Question: I am trying to implement a Light Theme of AppCompat with a dark toolbar (action bar), however when adding the toolbar dynamically or using '<include />' the text fails to display in the correct color (black instead of white). The default action bar is styled correctly, but when I add the toolbar it is not.
Here is my code:
'toolbar.xml'
'''
<android.support.v7.widget.Toolbar
xmlns:android="http://schemas.android.com/apk/res/android"
xmlns:app="http://schemas.android.com/apk/res-auto"
android:id="@+id/toolbar"
app:theme="@style/AppTheme"
android:layout_width="match_parent"
android:layout_height="wrap_content"
android:minHeight="?attr/actionBarSize"
app:navigationContentDescription="@string/abc_action_bar_up_description"
android:background="?attr/colorPrimary"
app:navigationIcon="?attr/homeAsUpIndicator"
app:title="@string/action_settings"
/>
'''
'styles.xml'
'''
<resources>
<!-- Base application theme. -->
<style name="AppTheme" parent="Theme.AppCompat.Light.DarkActionBar">
<!-- Customize your theme here. -->
<item name="colorPrimary">#ff299725</item>
<item name="colorPrimaryDark">#ff1d691b</item>
<item name="colorAccent">#ff5fb10b</item>
</style>
</resources>
'''
However I get this in preview and live environment:

I have tried different versions of AppCompat (v.22.1, v.22.2, v.21.0.3) all replicate the issue, I have tried adding extra styles for 'textColor' and all that happens is that it styles everything white.
Any help SO legends?
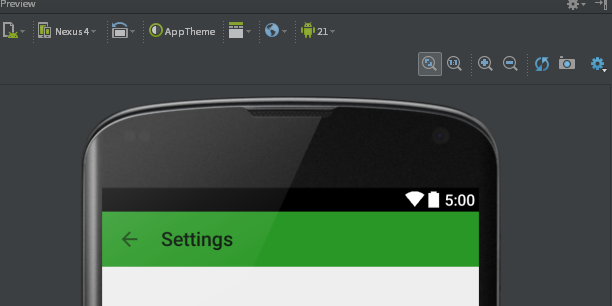
Answer: In your toolbar.xml, remove the 'app:theme' attribute and use this instead:
'''
android:theme="@style/ThemeOverlay.AppCompat.Dark.ActionBar"
'''
Also, depending on how you're implementing toolbar, you may want to change your base theme (in styles.xml) to use the 'NoActionBar' variant, like so:
'''
<!-- Base application theme. -->
<style name="AppTheme" parent="Theme.AppCompat.Light.NoActionBar">
'''